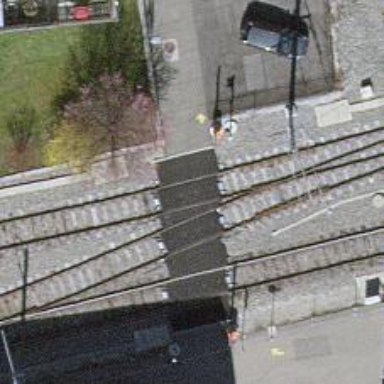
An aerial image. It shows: Crossing for the railway.